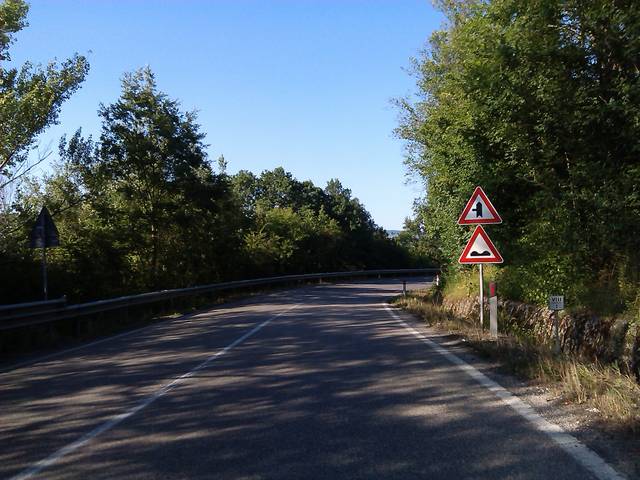
Region: Italy
Coordinates: 42.698, 12.226